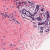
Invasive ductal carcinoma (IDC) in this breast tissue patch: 0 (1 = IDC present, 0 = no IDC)